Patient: sex M, age 78
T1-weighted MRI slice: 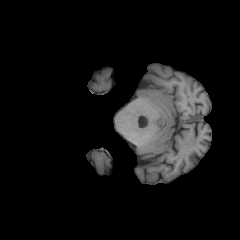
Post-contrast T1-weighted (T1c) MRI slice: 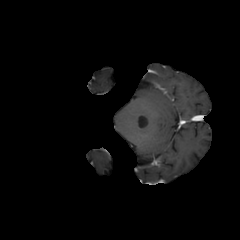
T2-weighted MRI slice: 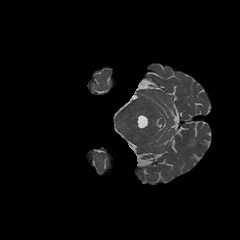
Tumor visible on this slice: no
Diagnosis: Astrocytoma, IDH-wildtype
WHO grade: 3